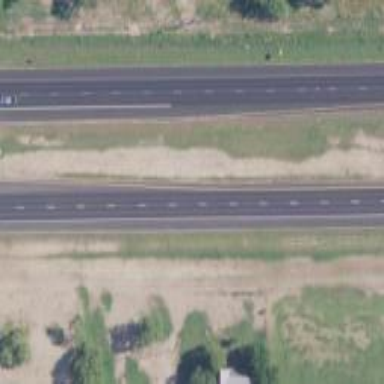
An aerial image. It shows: This image shows trunk highway that functions as expressway.